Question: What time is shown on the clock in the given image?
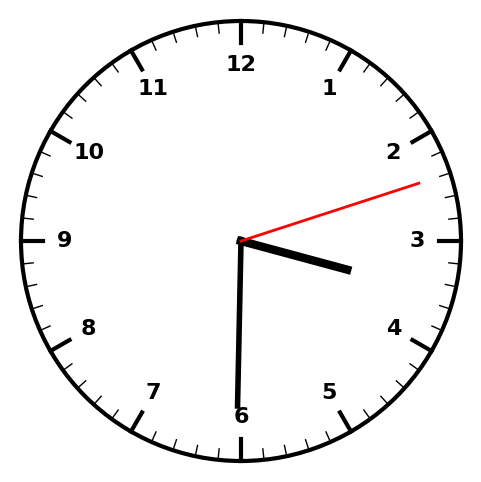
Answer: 03:30:12